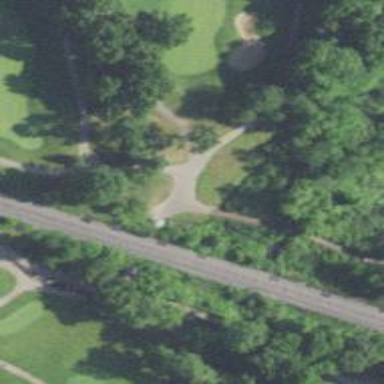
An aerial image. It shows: Path for both roads and golfers.